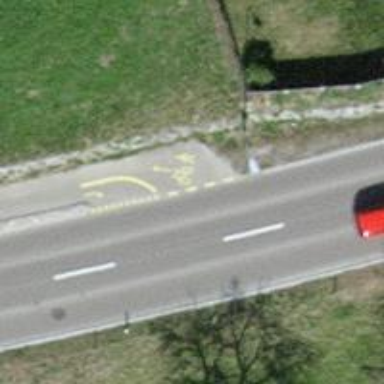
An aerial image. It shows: Asphalt cycleway also suitable for walking.